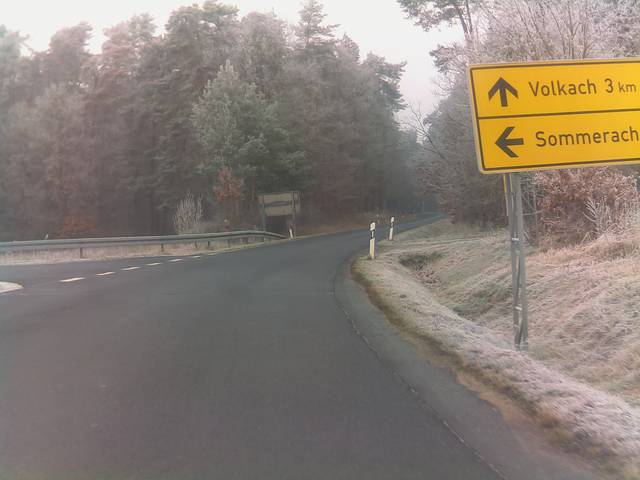
Region: Germany
Coordinates: 49.835, 10.249